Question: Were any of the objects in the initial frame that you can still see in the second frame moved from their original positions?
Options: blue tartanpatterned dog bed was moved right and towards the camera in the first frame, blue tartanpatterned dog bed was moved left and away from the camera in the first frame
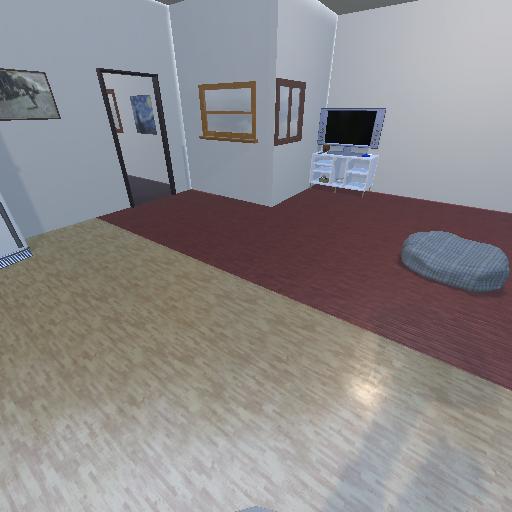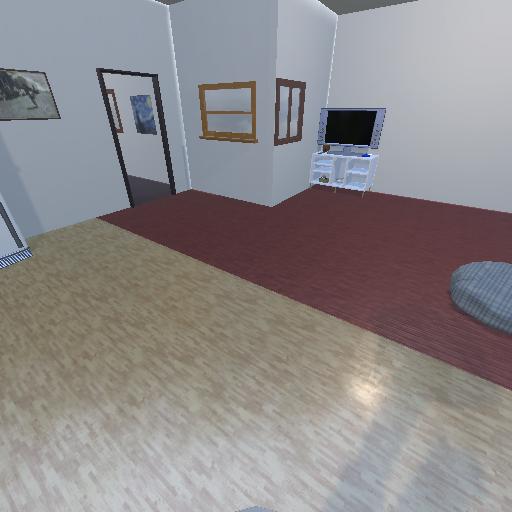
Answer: blue tartanpatterned dog bed was moved right and towards the camera in the first frame